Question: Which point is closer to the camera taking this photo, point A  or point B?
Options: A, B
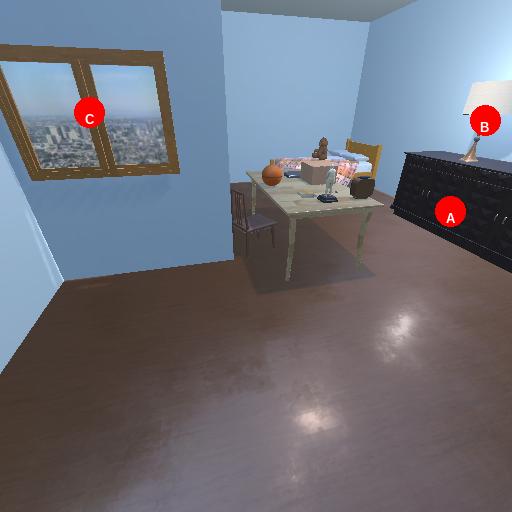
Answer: A